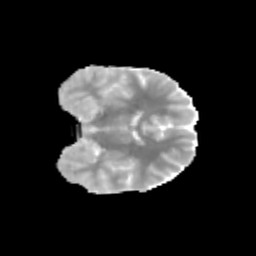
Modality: MD
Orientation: coronal
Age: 10
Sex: male
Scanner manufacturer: siemens
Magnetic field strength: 3 T
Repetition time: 3.8 s
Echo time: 0.07 s